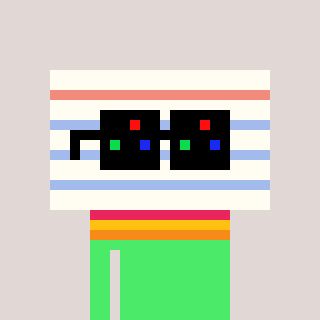
a pixel art character with square black sunglasses, a empty notebook page-shaped head and a teal-colored body on a warm background